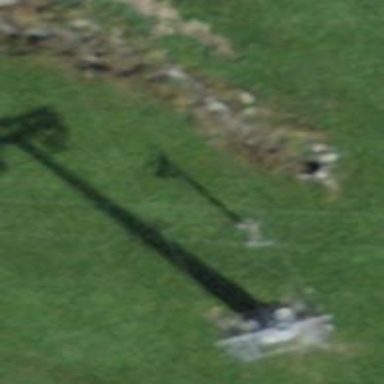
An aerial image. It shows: Pylon used for aerialway.